Question: I am using NetBeans 7.2. I have a JFrame with Card Layout having one Main Panel and Several Sub Panels. As you can guess all auto generated Swing component definitions are declared in single file, and its all messed up.

How can I separate these panels say in a package, to make it more modular? Or am I taking completely wrong approach ?
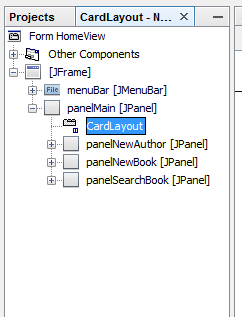
Answer: You can create 'JPanel' forms with the builder tool. 'New -> Swing Forms -> JPanel Form'. Then to see them in the design view, just drag and drop them onto the card layout panel as seen <URL>